Question: I am trying to read file names from source directory and then read a separate file to rename and move files to target directory. Below code reads the file names but the problem is it only reading the contents of app.ini file only once i.e. for first file name. Code is not looping app.ini as soon as for loops switches to second file name.
'''
Dim di As New IO.DirectoryInfo("D:\Transcend")
Dim diar1 As IO.FileInfo() = di.GetFiles()
Dim dra As IO.FileInfo
If (di.GetFiles.Count > 0) Then
Dim a As Integer = 1
Dim b As Integer = 1
For Each dra In diar1
ComboBox1.Items.Add(dra.FullName.ToString)
Using reader2 As New IO.StreamReader("D:\Transcend estpp.ini")
Do While reader2.Peek() >= 0
Dim line2 = reader2.ReadLine
Do Until line2 Is Nothing
'line2 = reader2.ReadLine()
'ComboBox1.Items.Add(line2.ToString)
'Label1.Text = line2
If line2 <> Nothing Then
If line2.Contains("filename" + a.ToString) Then
Dim values() As String = line2.Split(CChar(":")).ToArray
Dim values2() As String = values(1).Split(CChar(";")).ToArray() 'full filename
Dim values3() As String = values(2).Split(CChar(";")).ToArray() 'keyword to be replaced in filename
Dim values4() As String = values(3).Split(CChar(";")).ToArray() 'fullname in place of keyword
Dim values5() As String = values(4).Split(CChar(";")).ToArray 'destination drive letter
Dim values6() As String = values(5).Split(CChar(";")).ToArray 'destination path after drive letter
ComboBox1.Items.Add(values2(0))
ComboBox1.Items.Add(values3(0))
ComboBox1.Items.Add(values4(0))
ComboBox1.Items.Add(values5(0) + ":" + values6(0))
'Label1.Text = dra.Name.ToString
If dra.Name.ToString.Contains(values2(0)) Then
Dim n As String = dra.Name.Replace(values3(0), values4(0))
File.Copy(dra.FullName, values5(0) + ":" + values6(0) + n)
End If
End If
End If
Exit Do
Loop
a = a + 1
Loop
reader2.Close()
End Using
b = b + 1
Next
Label1.Text = b
Else
MsgBox("No files!")
End
End If
'''
ouput image:

Above image is to show the output and error, first line is the filename1 and the next 8 lines are the output of the app.ini file. As you can see as soon as the filename1 changes to the next file name i.e. Autorun.inf in the 9th line of the above image the same 8 lines of app.ini(line 2nd to 9th in the above image) should be reiterated after Autorun.inf file name but app.ini is not getting to read after file name increments to Autorun.inf and then to FreeSoftware(JF).htm.
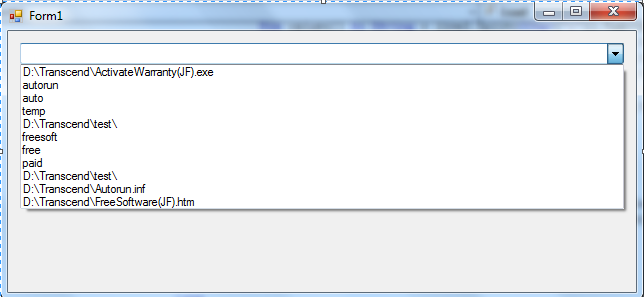
Answer: The only difference between the first and the second file are the 'a' and 'b' values.
On the first run 'a' will start from 1 and it will be incremented for each line in the 'app.ini' file. After reading 8 lines, the final value of 'a' will be 9.
For the second file, the value 'a' isn't reset so it's value will still be 9. This means that the following condition will never be true because the first run only found value from 1 to 8 *.
'''
If line2.Contains("filename" + a.ToString) Then
'''
To fix your issue, you must set the 'a' variable value back to 1 between each file:
'''
Using reader2 As New IO.StreamReader("D:\Transcend estpp.ini")
a = 1
Do While reader2.Peek() >= 0
'''
I'm assuming that the filename in your .ini file are sorted (i.e. line containing filename9 isn't listed before filename2) and that no external process changed the content of your .ini file between the first and the second file.